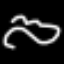
Label: squiggle